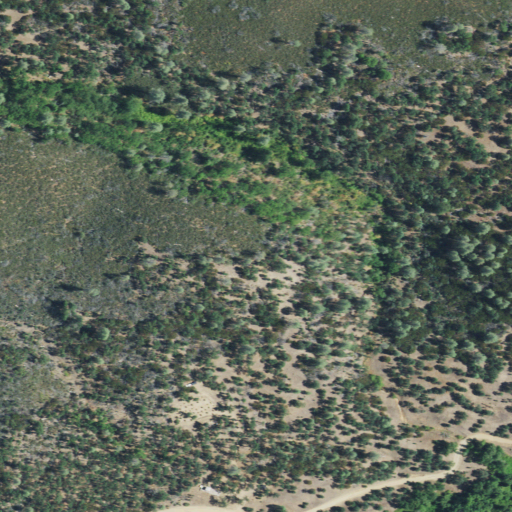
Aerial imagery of valley in California named Kelsey Gulch containing shrub, evergreen forest, and open development